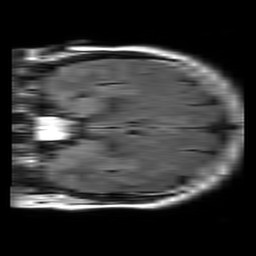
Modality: FLAIR
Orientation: coronal
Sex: female
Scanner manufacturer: philips
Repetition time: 11 s
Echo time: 0.125 s